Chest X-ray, AP view. Patient: 52 years old, sex M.
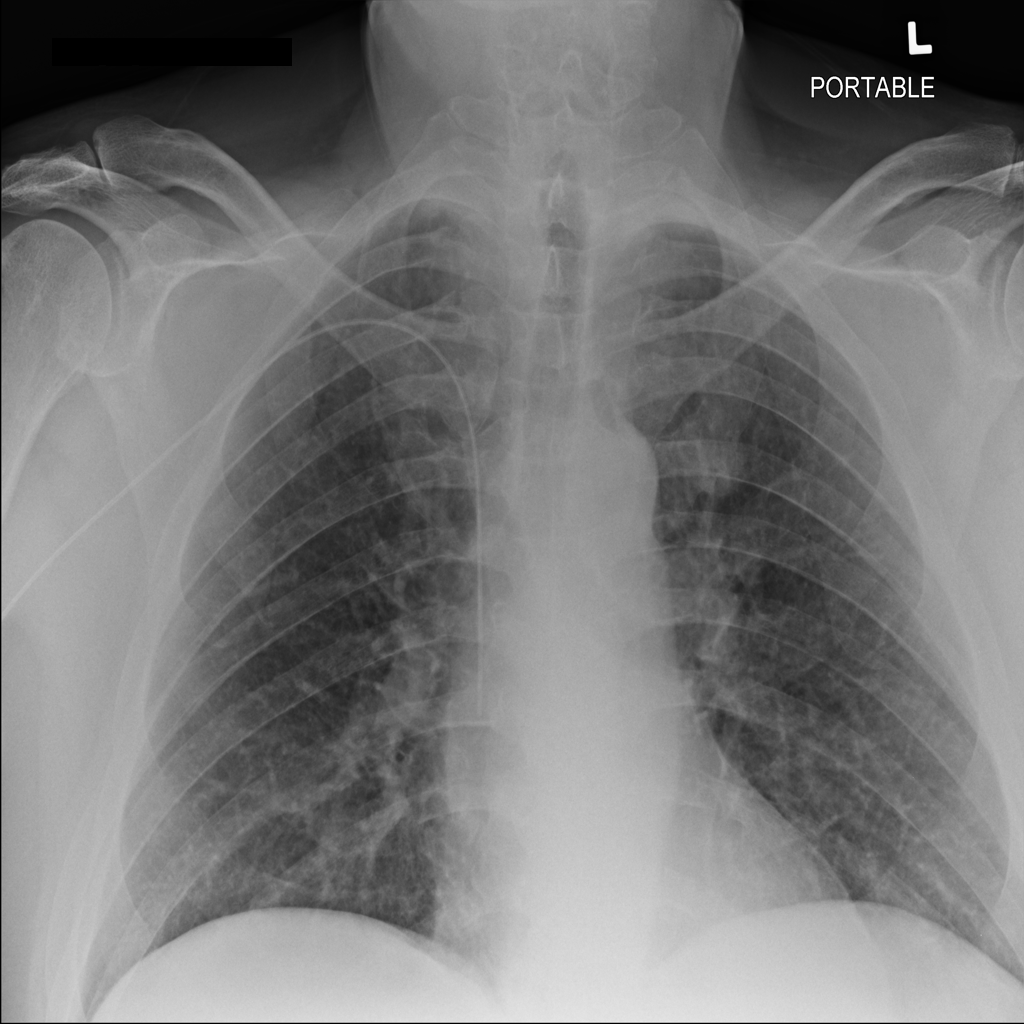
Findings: No Finding